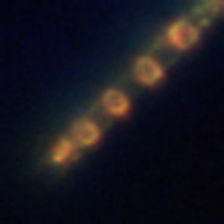
Taxon: Skeletonema
Group: Diatoms